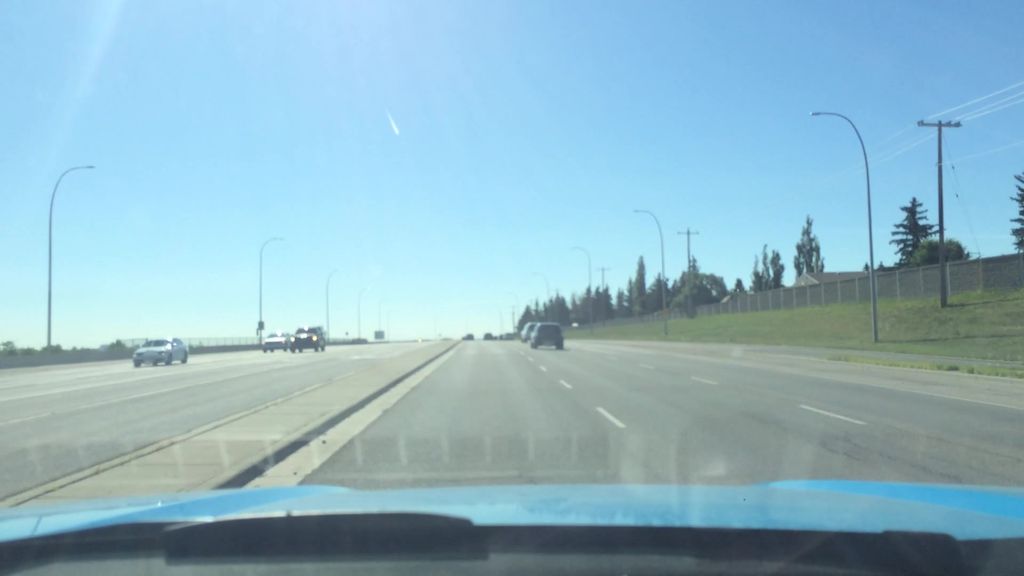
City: calgary